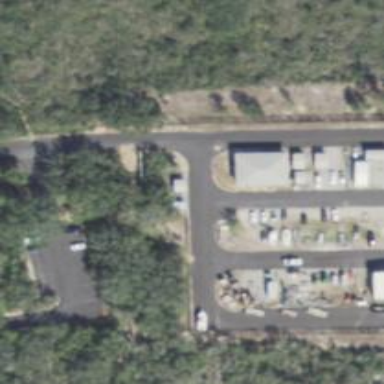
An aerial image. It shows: Asphalt road designated for service vehicles.